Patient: sex M, age 45
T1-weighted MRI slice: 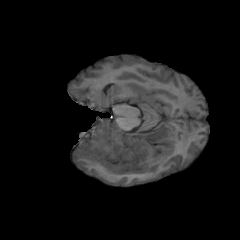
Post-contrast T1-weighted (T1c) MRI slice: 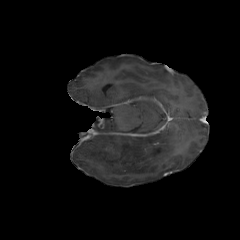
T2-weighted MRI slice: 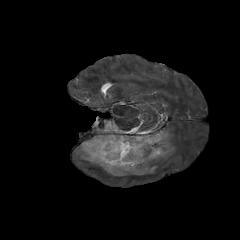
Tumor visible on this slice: yes
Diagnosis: Astrocytoma, IDH-mutant
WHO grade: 2